Question: I have several tanks covering a gradient in salinity (please see attached file; unit arbitrary). My task is to select 15 tanks that cover the gradient best. However, some salinity ranges are overrepresented in the data. Thus, there is the chance that these salinity windows will be overrepresented if I choose tanks in a regular manner. Is there a possibility to correct for that using the programming language R?
If there is an dedicated R package for doing that job, that would be very helpful as well.

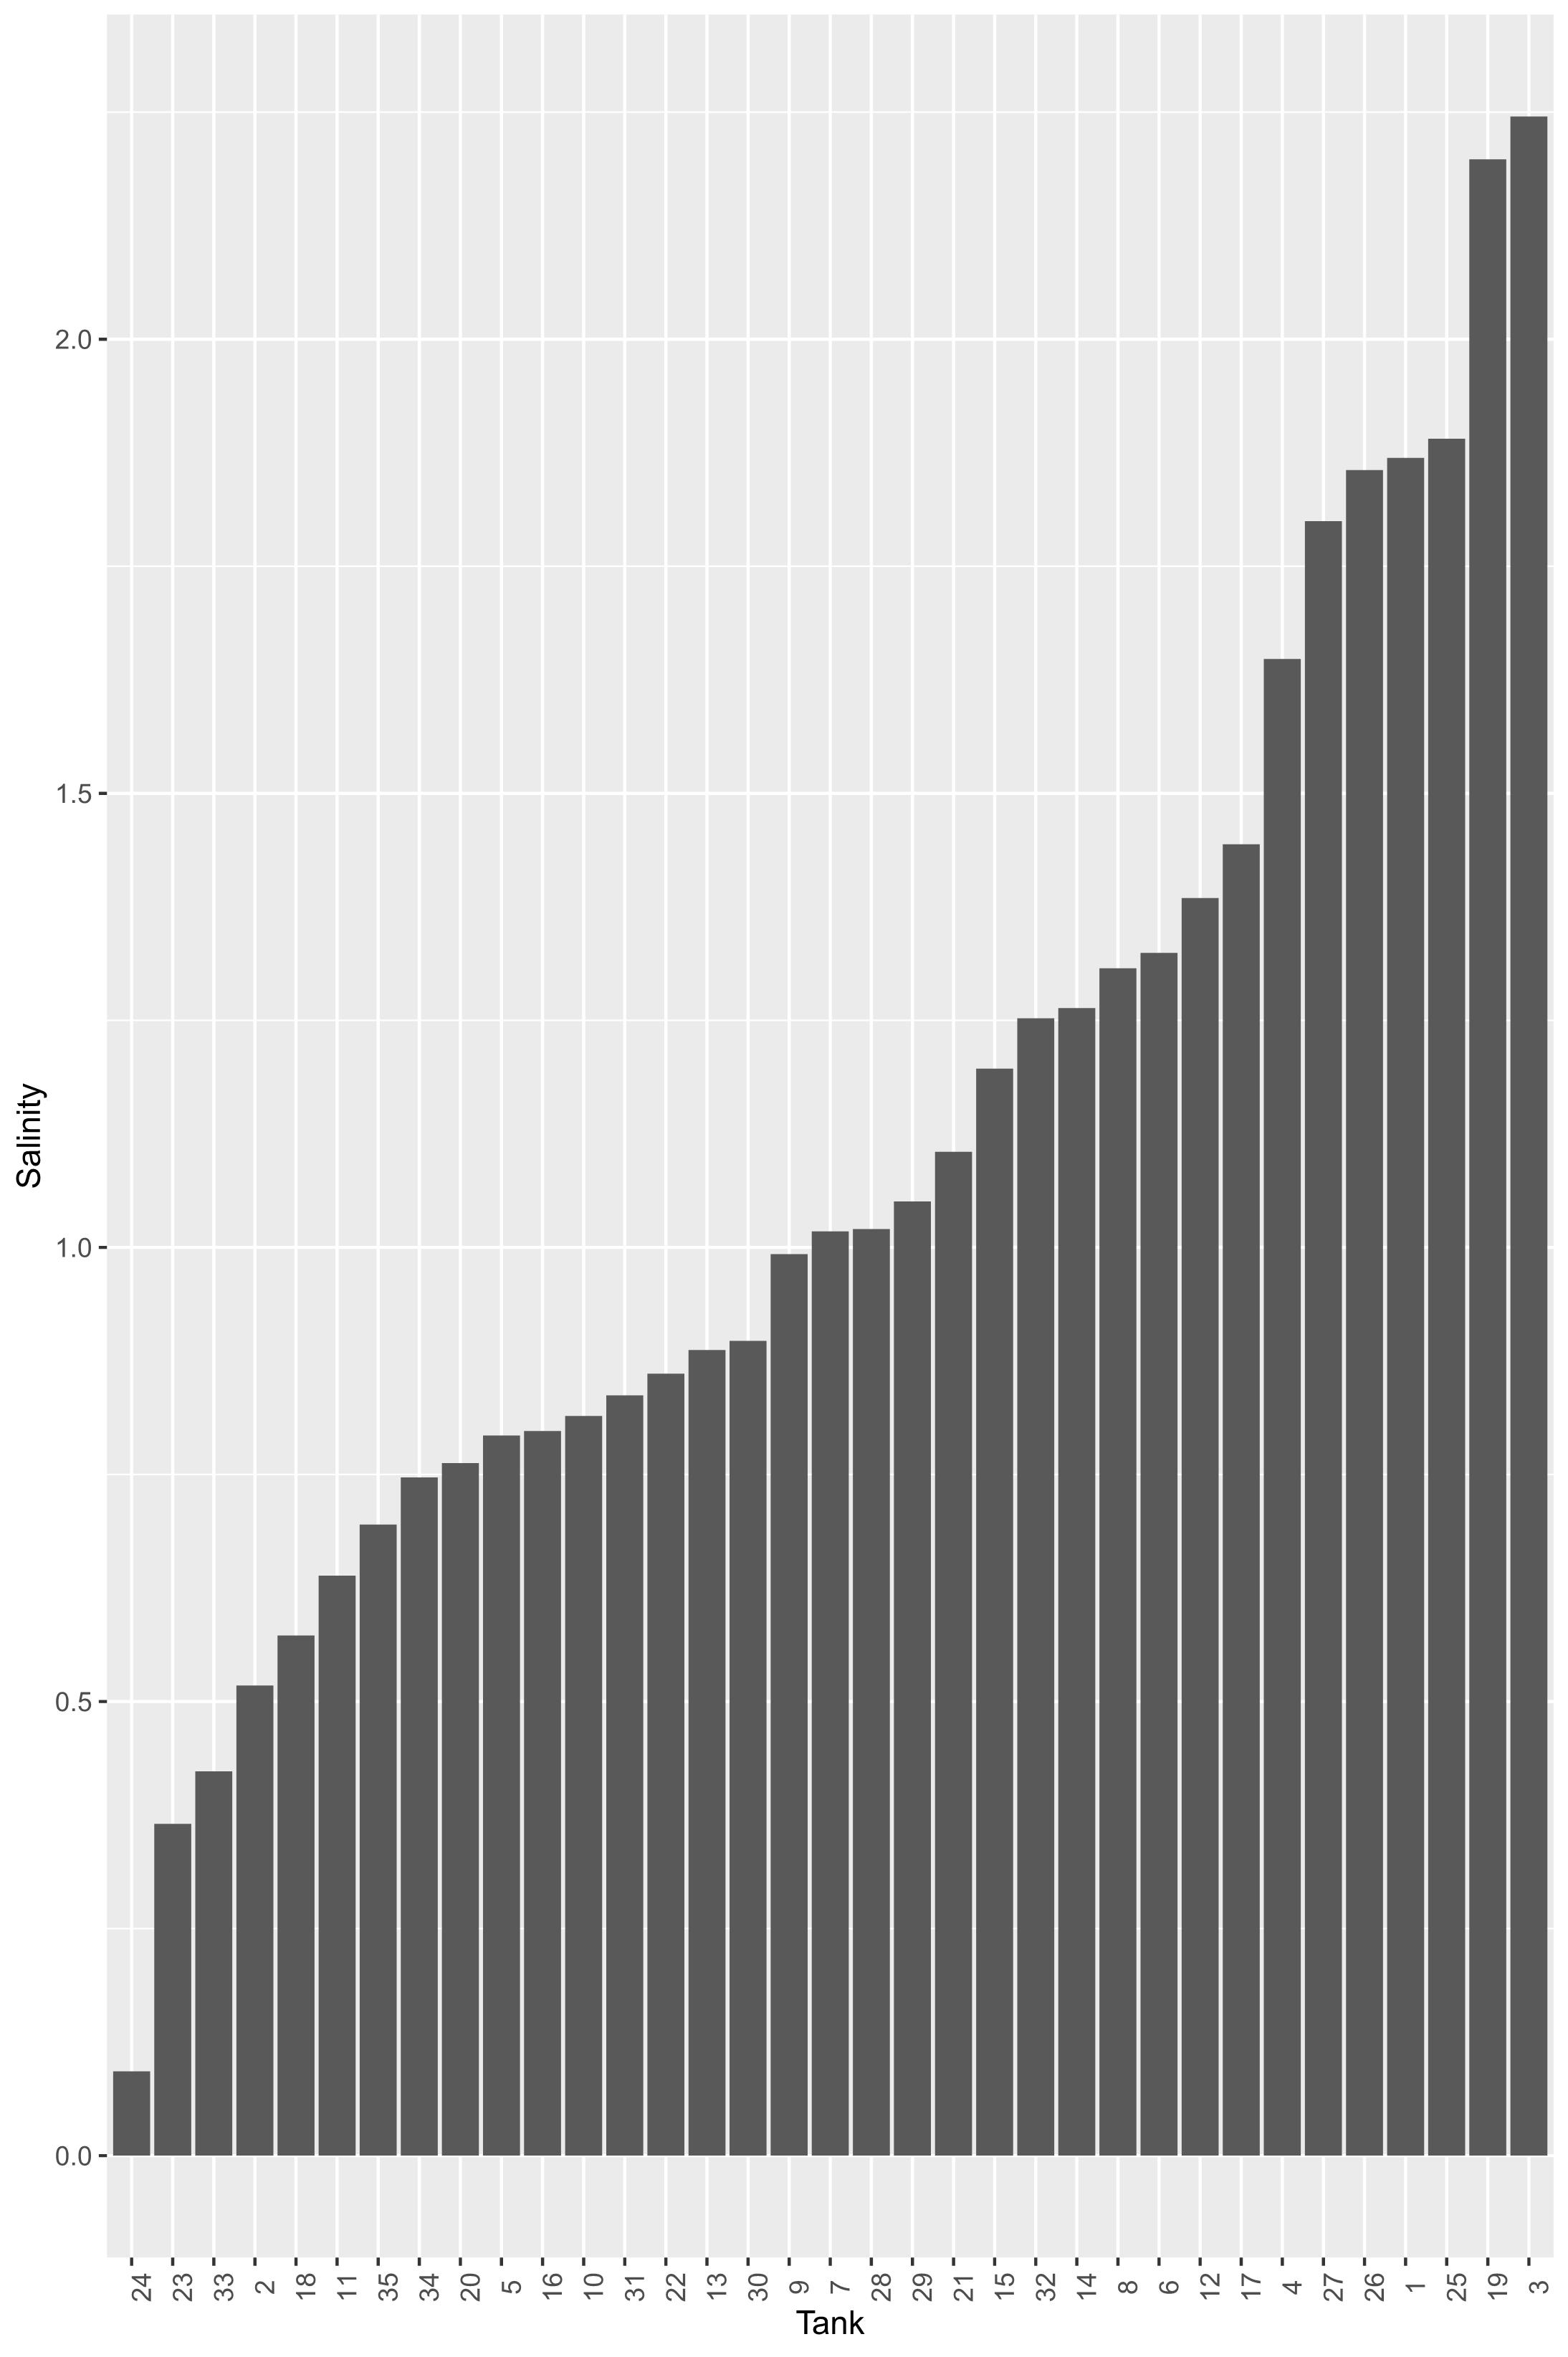
Answer: Without a reproducible example, I've had to recreate your data the hard way, and it won't be exact:
'''
library(ggplot2)
ggplot(df, aes(Tank, Salinity)) +
geom_col() +
theme(axis.text.x = element_text(angle = 90, vjust = 0.5, hjust = 1))
'''
<URL>
If you want to get an approximately even coverage of the salinity, all you need to do is work out what an ideal optimum coverage of the range over 15 tanks would look like. In other words, you split your range equally between the minimum and maximum range, and find out where the ideal salinity of your 15 tanks would be:
'''
optima <- seq(min(df$Salinity), max(df$Salinity), length.out = 15)
'''
Now all you need to do is find the closest tank to each of these optima:
'''
optimal <- sapply(optima, function(i) which.min(abs(df$Salinity - i)))
'''
So now if we plot just these 15 tanks, we will see we get a much more linear coverage of the salinity:
'''
ggplot(df[optimal, ], aes(Tank, Salinity)) +
geom_col() +
theme(axis.text.x = element_text(angle = 90, vjust = 0.5, hjust = 1))
'''
<URL>
---
'''
df <- structure(list(Tank = structure(1:35, .Label = c("24", "23",
"33", "2", "18", "11", "35", "34", "20", "5", "16", "10", "31",
"22", "13", "30", "9", "7", "28", "29", "21", "15", "32", "14",
"8", "6", "12", "17", "4", "27", "26", "1", "25", "19", "3"), class = "factor"),
Salinity = c(0.18, 0.4, 0.45, 0.52, 0.57, 0.62, 0.7, 0.75,
0.76, 0.78, 0.79, 0.81, 0.84, 0.86, 0.9, 0.91, 0.99, 1.01,
1.02, 1.04, 1.1, 1.2, 1.25, 1.26, 1.3, 1.31, 1.4, 1.45, 1.65,
1.78, 1.85, 1.87, 1.88, 2.2, 2.25)), row.names = c(NA, -35L
), class = "data.frame")
'''